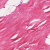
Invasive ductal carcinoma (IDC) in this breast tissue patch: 0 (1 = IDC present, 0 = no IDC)